Question: I am having trouble with selecting all rows from a table and populating non matching ones with 0.
If I run the query for username "vedran" I'd like to get an output like this
So user vedran has id 1 and user with id 1 has active modules 1 and 2 but I'd like to get third module as well but set to 0.
Model looks like this:

I tried using this query:
But that returns just the two rows and not all the rows from "modul" table.
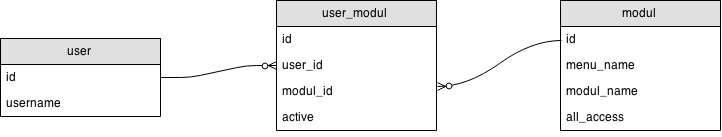
Answer: <URL>
'''
SELECT
m.* , COALESCE(um.active,0)
FROM user u
RIGHT JOIN modul m
ON 1
LEFT JOIN user_modul um
ON um.modul_id = m.id AND um.user_id=u.id
WHERE u.username='vedran'
'''
CROSS JOIN classic solution without tricky 'ON 1' <URL>
'''
SELECT
m.* , COALESCE(um.active,0)
FROM user u
CROSS JOIN modul m
LEFT JOIN user_modul um
ON um.modul_id = m.id AND um.user_id=u.id
WHERE u.username='vedran';
'''